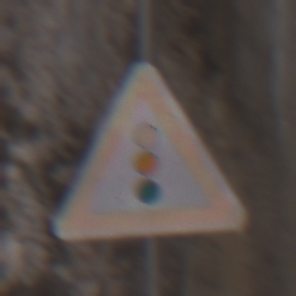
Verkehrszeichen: Lichtzeichenanlage
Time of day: Midday
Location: Outdoor (Urban)
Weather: PartlyCloudy
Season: NotSpecified
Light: Natural